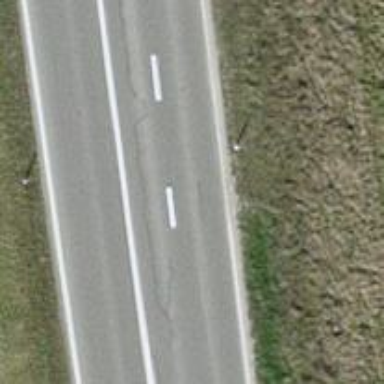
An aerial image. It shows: Secondary road with asphalt surface.